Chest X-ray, AP view. Patient: 51 years old, sex F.
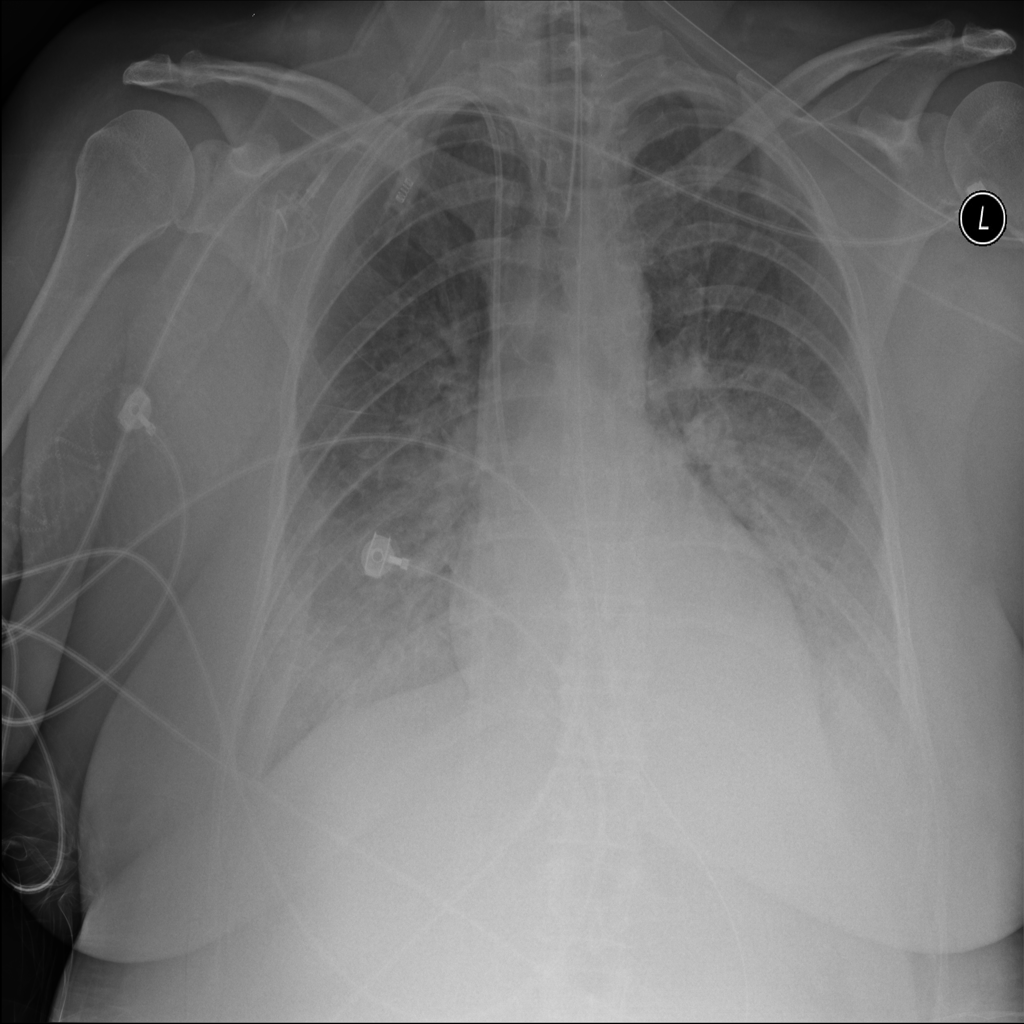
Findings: Effusion, Infiltration